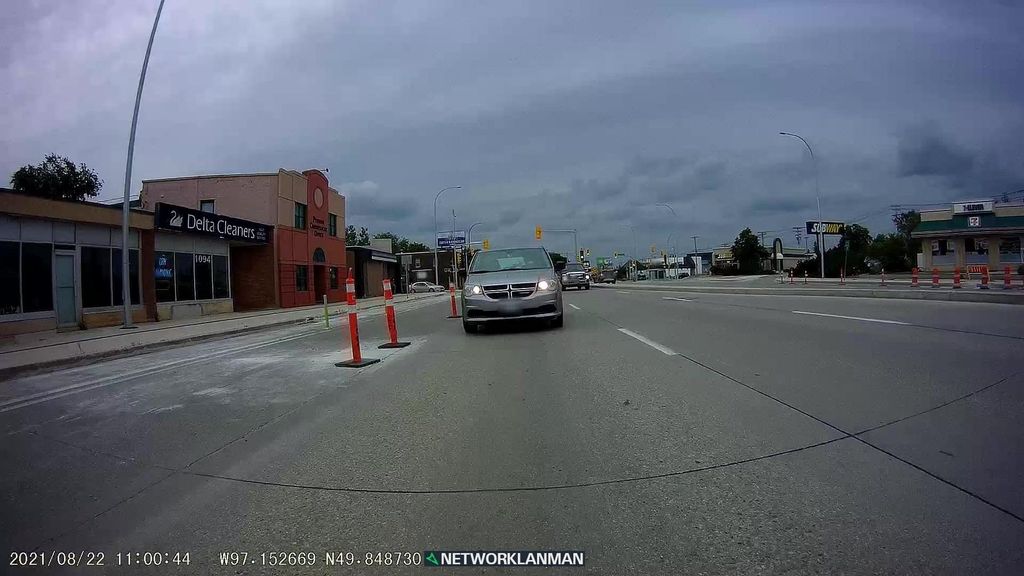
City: winnipeg